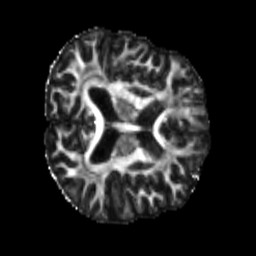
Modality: FA
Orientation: axial
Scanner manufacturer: siemens
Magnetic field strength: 3 T
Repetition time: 4 s
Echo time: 0.0594 s